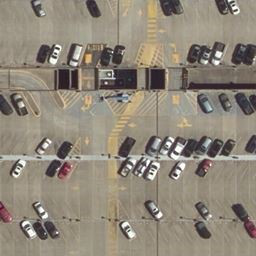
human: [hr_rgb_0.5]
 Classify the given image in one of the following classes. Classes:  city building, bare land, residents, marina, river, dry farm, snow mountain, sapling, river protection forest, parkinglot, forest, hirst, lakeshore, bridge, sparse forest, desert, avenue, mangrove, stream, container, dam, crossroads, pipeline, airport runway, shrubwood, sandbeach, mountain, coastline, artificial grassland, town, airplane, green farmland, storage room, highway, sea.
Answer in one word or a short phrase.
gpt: parkinglot